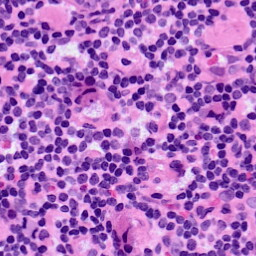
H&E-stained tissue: LymphNode